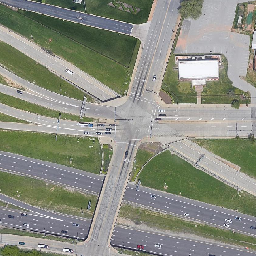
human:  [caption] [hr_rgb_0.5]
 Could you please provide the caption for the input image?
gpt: Two parallel roads pass through a gray road, which diverges at the intersection.

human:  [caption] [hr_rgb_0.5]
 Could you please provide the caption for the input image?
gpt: An intersection was crossed by a gray highway

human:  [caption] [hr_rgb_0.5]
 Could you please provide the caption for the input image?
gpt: Two parallel roads pass through the gray road that diverges at the intersection.

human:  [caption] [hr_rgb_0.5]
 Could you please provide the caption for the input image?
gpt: On one side of the intersection are white buildings on the other two gray roads.

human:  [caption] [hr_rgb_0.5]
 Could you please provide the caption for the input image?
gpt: On one side of an intersection is a white building, on the other two gray streets